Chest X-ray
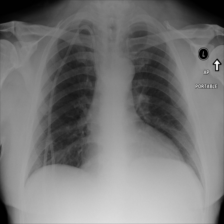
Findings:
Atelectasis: negative
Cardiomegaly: negative
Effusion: negative
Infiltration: negative
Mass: negative
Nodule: negative
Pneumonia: negative
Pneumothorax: negative
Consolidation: negative
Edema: negative
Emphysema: negative
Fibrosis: negative
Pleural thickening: negative
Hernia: negative